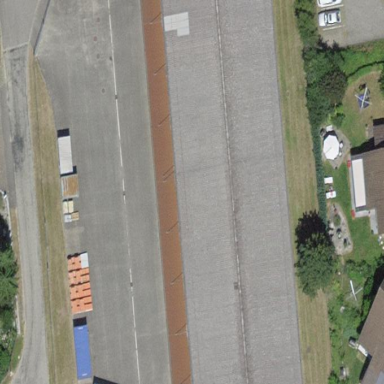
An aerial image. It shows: Warehouse that serves as military barracks.